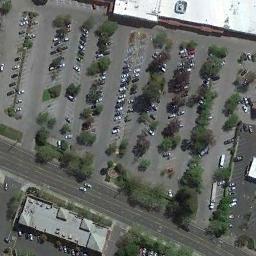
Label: parking_lot